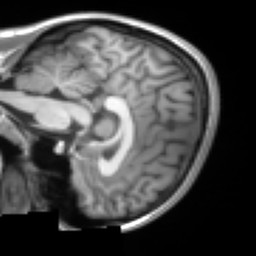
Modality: T1w
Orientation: sagittal